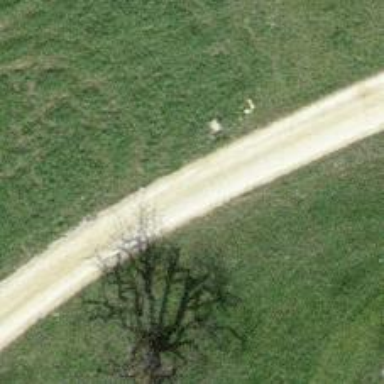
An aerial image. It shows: Track with fine gravel surface of grade2.